Question: if I
You can see this in the picture.

There is no MouseClick-Event - even a MouseDoubleClick-Event.
Code-Snippets:
'''
private void LoadImageList()
{
imageList = new ImageList();
imageList.ImageSize = new System.Drawing.Size(16, 16);
imageList.Images.Add("folder", new System.Drawing.Icon(Application.StartupPath + "\res\" + "folder2.ico"));
imageList.Images.Add("file", new System.Drawing.Icon(Application.StartupPath + "\res\" + "file2.ico"));
tVDirectories.ImageList = imageList;
}
'''
'''
private void UpdateTreeView(string pFtpPath, TreeNode pCurrentTreeNode)
{
[...]
TreeNode hostNode = tVDirectories.Nodes.Find("ftpServer", false)[0];
hostNode.Text = _ftpServerFullPath;
TreeNode childNode;
List<string> ftpDirectories = GetFtpCurrentDirectoryList(pFtpPath);
foreach (string item in ftpDirectories)
{
childNode = new TreeNode(item);
childNode.Name = item;
if (item.Contains('.'))
{
childNode.ImageIndex = 1; //.ImageKey = "file";
}
else
{
childNode.ImageIndex = 0; //.ImageKey = "folder";
}
hostNode.Nodes.Add(childNode);
}
}
'''
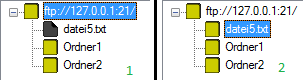
Answer: The solution is the following:
@kamino said there is a good example and there I found the following:
'myTreeView.SelectedImageIndex = 0;'
And that's it:
'''
childNode.ImageIndex = 1; // ImageKey = "file";
childNode.SelectedImageIndex = 1;
'''